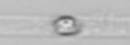
Label: Dactyliosolen_blavyanus